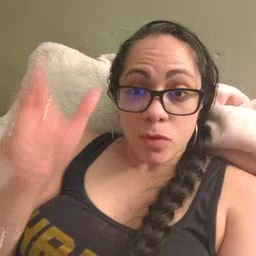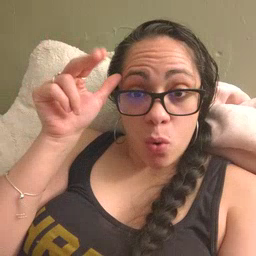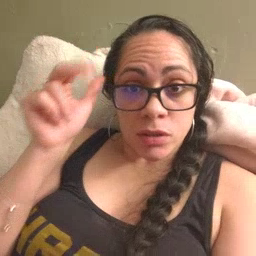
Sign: horse